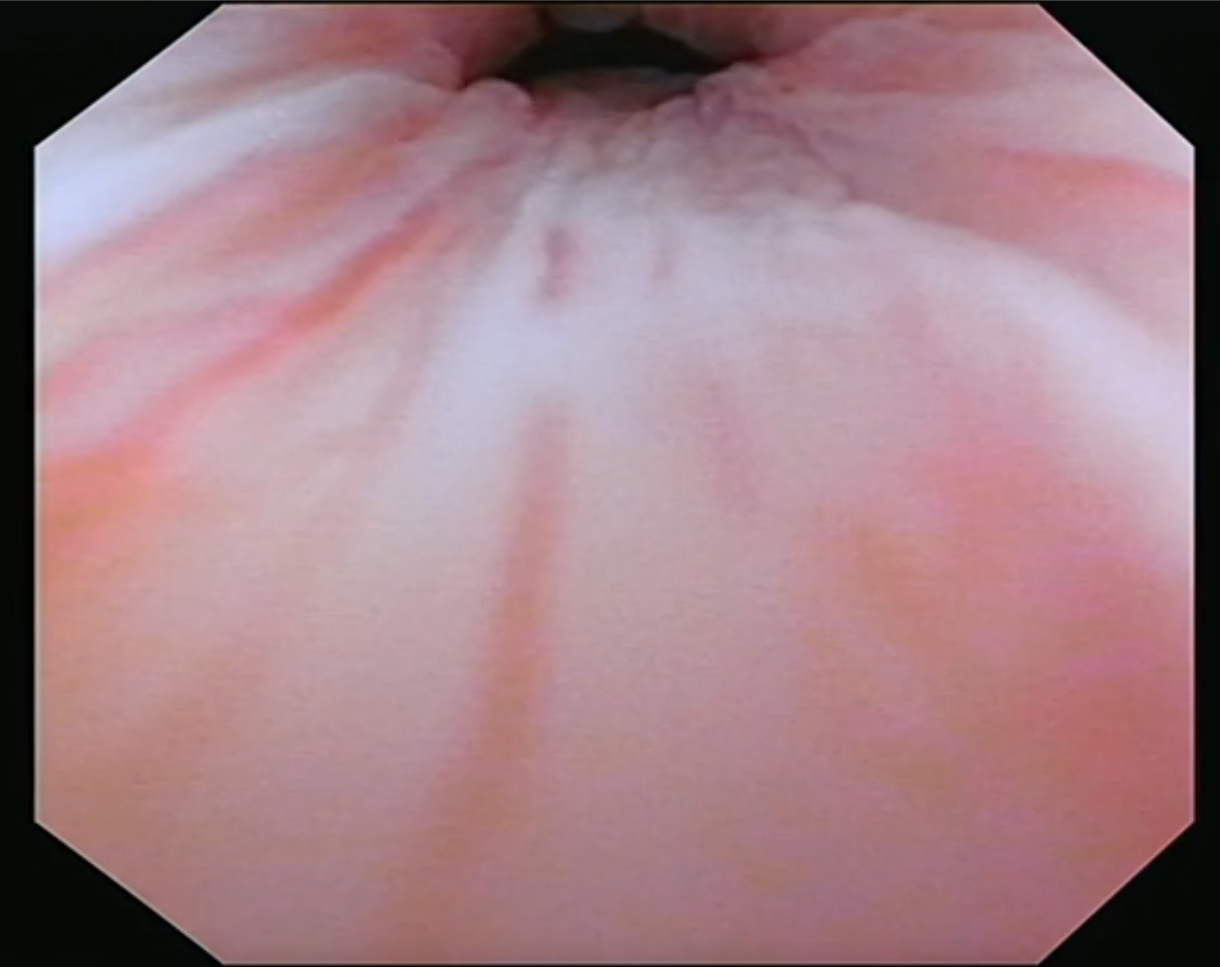
Modality: WLC
Class: Anatomical landmarks
Subclass: ProstaticUrethra
Lesion: L0
Bladder cancer association: No